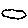
Label: cloud